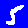
Digit: 5